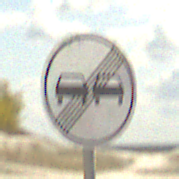
Verkehrszeichen: EndeUeberholverbot
Umgebung: Outdoor, Beach
Tageszeit: Midday
Wetter: PartlyCloudy
Licht: Natural
Jahreszeit: NotSpecified
Kontrast: HighContrast